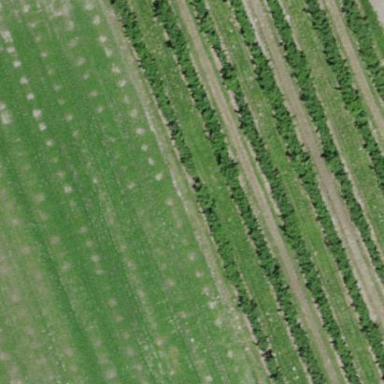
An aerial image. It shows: Orchard.